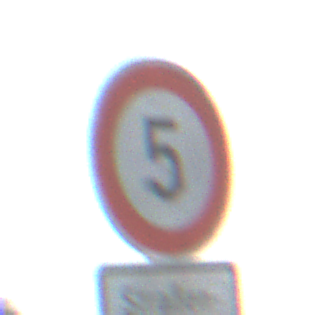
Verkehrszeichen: Geschwindigkeit5
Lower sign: HinweiseAufGefahrenDurchVerbaleAngabe3
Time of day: Night
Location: Outdoor (Nature)
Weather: Overcast
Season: NotSpecified
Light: Artificial